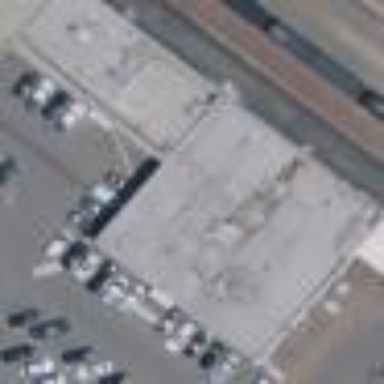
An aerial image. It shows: Industrial building.